Question: I've imported a 1-column excel file using 'gdata', the data is as follows
'''
3 4 3 3 1 4 1 3 2 3 1 1 4 2 3 3 2 6 1 1 3 3 2 2 2 2 1 3 2 1 6 1 3 2 2 1 2 2 4 2
'''
I'm using the 'pie(md[, 1])' command to create a pie chart for the data, however, I'm getting the following chart when I do this:
.
It's taking the data as 1-40 and then creating the pie width to the data sample rather than having 5 segments (1,2,3,4,6) with width created by the amount of times the result appears, i.e. the frequency counts of unique elements in the vector. How can I achieve that?
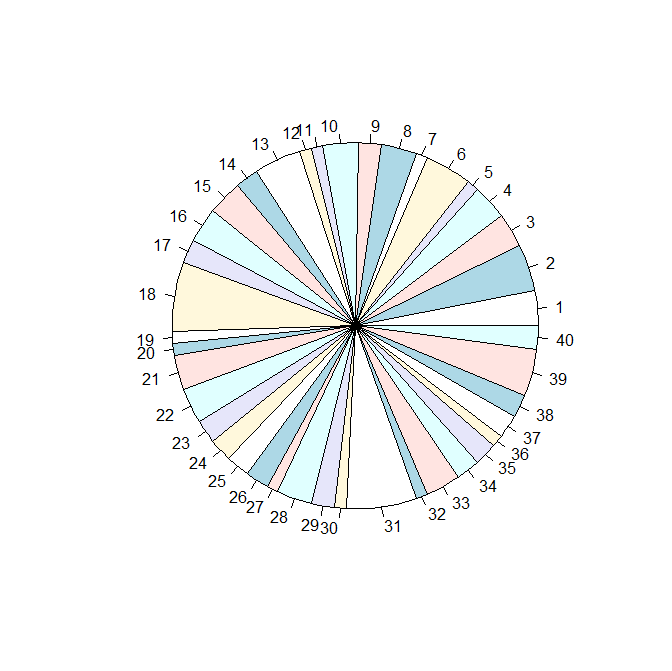
Answer: Use the '?table' function to compute frequencies before applying 'pie':
'''
table(x)
#x
# 1 2 3 4 6
#10 13 11 4 2
'''
Then, to produce the pie chart of frequencies:
'''
pie(table(x))
'''
produces:

'''
x <- scan(text = "3 4 3 3 1 4 1 3 2 3 1 1 4 2 3 3 2 6 1 1 3 3 2 2 2 2 1 3 2 1 6 1 3 2 2 1 2 2 4 2")
'''